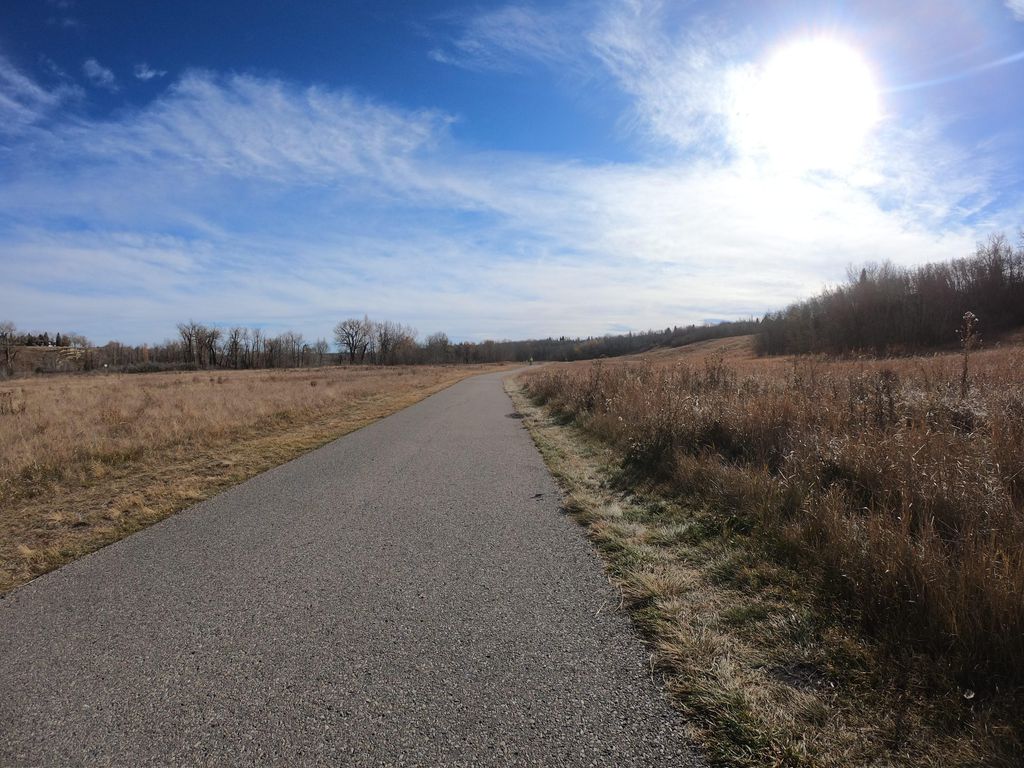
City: calgary